Question: I need to select statements where is fixed post id, group by user id and with latest date. Here is what i have:
'''
$bids = "SELECT uid, Max(date_made), bid FROM ".$wpdb->prefix."auction_bids WHERE pid=$pid GROUP BY uid";
'''
In this query is problem only with date, it returns first results, but i need last.
Here is the screen of my database:

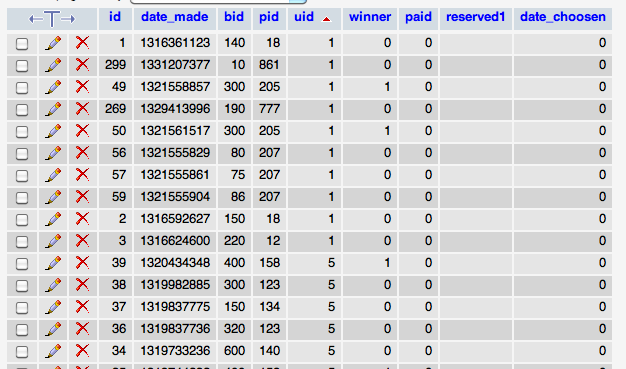
Answer: You need to obtain the <URL>:
'''
SELECT uid, date_made, bid
FROM ${wpdb->prefix}auction_bids NATURAL JOIN (
SELECT uid, MAX(date_made) AS date_made
FROM ${wpdb->prefix}auction_bids
WHERE pid = $pid
GROUP BY uid
) AS t
WHERE pid = $pid
'''
See it on <URL>.